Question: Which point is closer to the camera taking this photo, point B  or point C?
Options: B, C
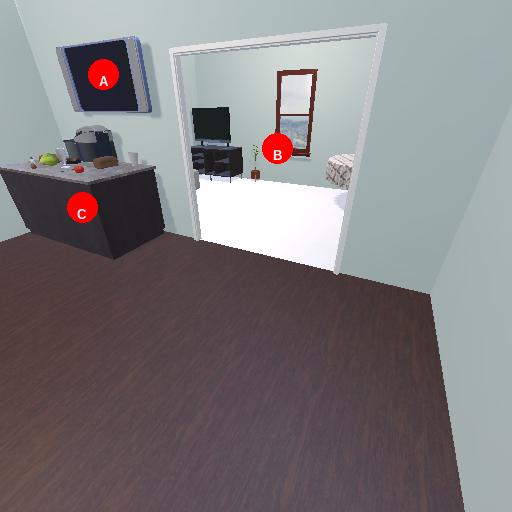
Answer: B